Question: I have a section of code.
'########<br># BANK #<br># _ #<br># | | #'
this uses the Alt+Space instead of a normal space because normal spaces disapear.
So the building should look like this
########
# BANK #
# _ #
# | | #
But instead it looks like this
 - image because some reason stack overflow formats it correctly...
So how come when I do Alt+Space it shows up as a space in my editor (Textastic) but in the browser as a A?
And I don't want to use '&nbsp;' because its easier to make ASCII art using Alt+Space.
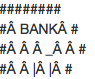
Answer: '''
<head><meta charset="UTF-8"></head>
'''
fixed it
credit to <URL>!